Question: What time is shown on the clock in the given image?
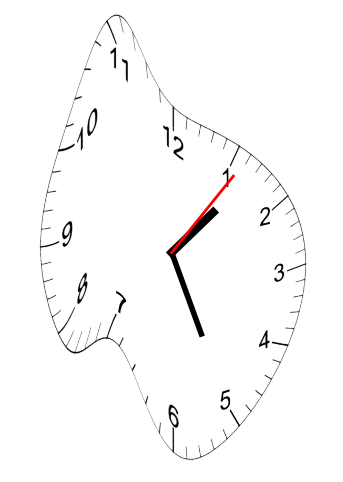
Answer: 01:25:06